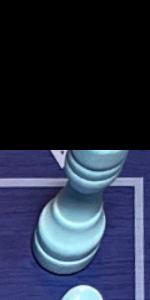
Label: Rook_White